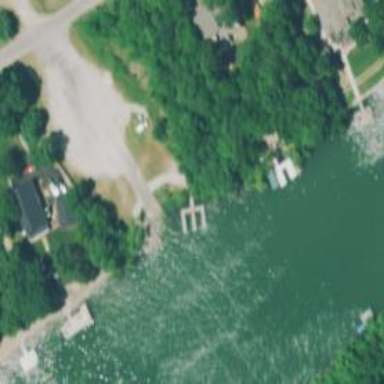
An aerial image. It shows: Dock by the waterway.